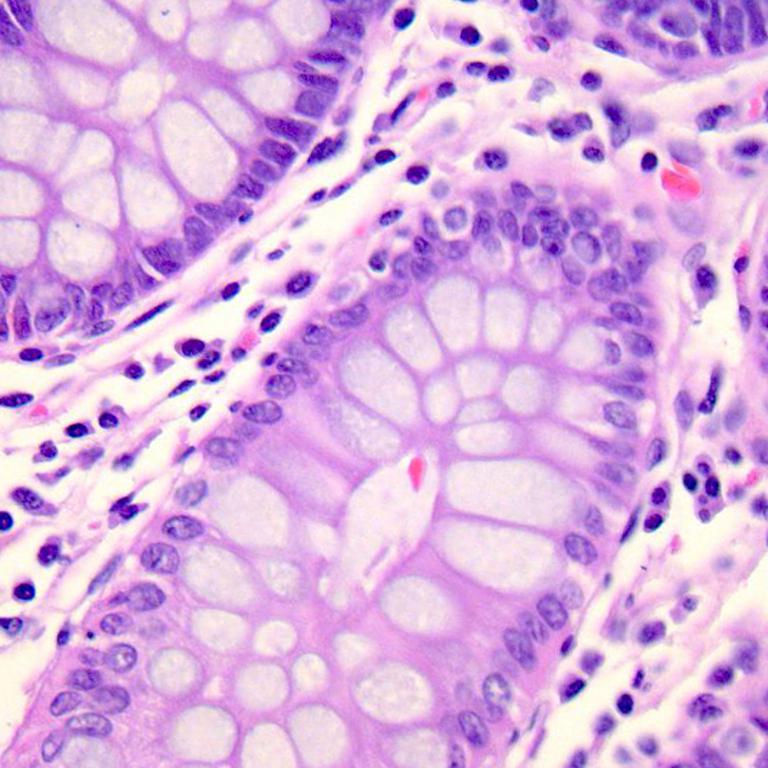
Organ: colon
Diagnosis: benign